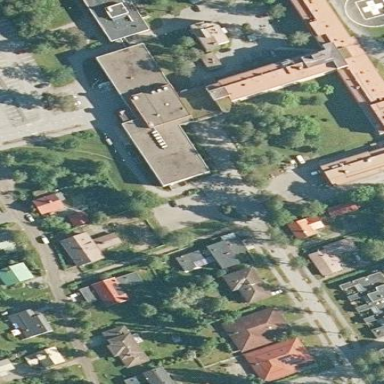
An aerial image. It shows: Public building.